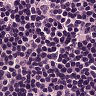
Metastatic tissue present: no